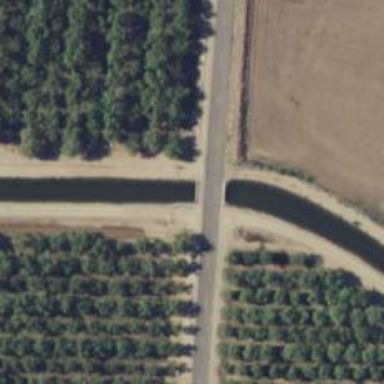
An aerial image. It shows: Culvert underpass for canal.